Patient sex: F
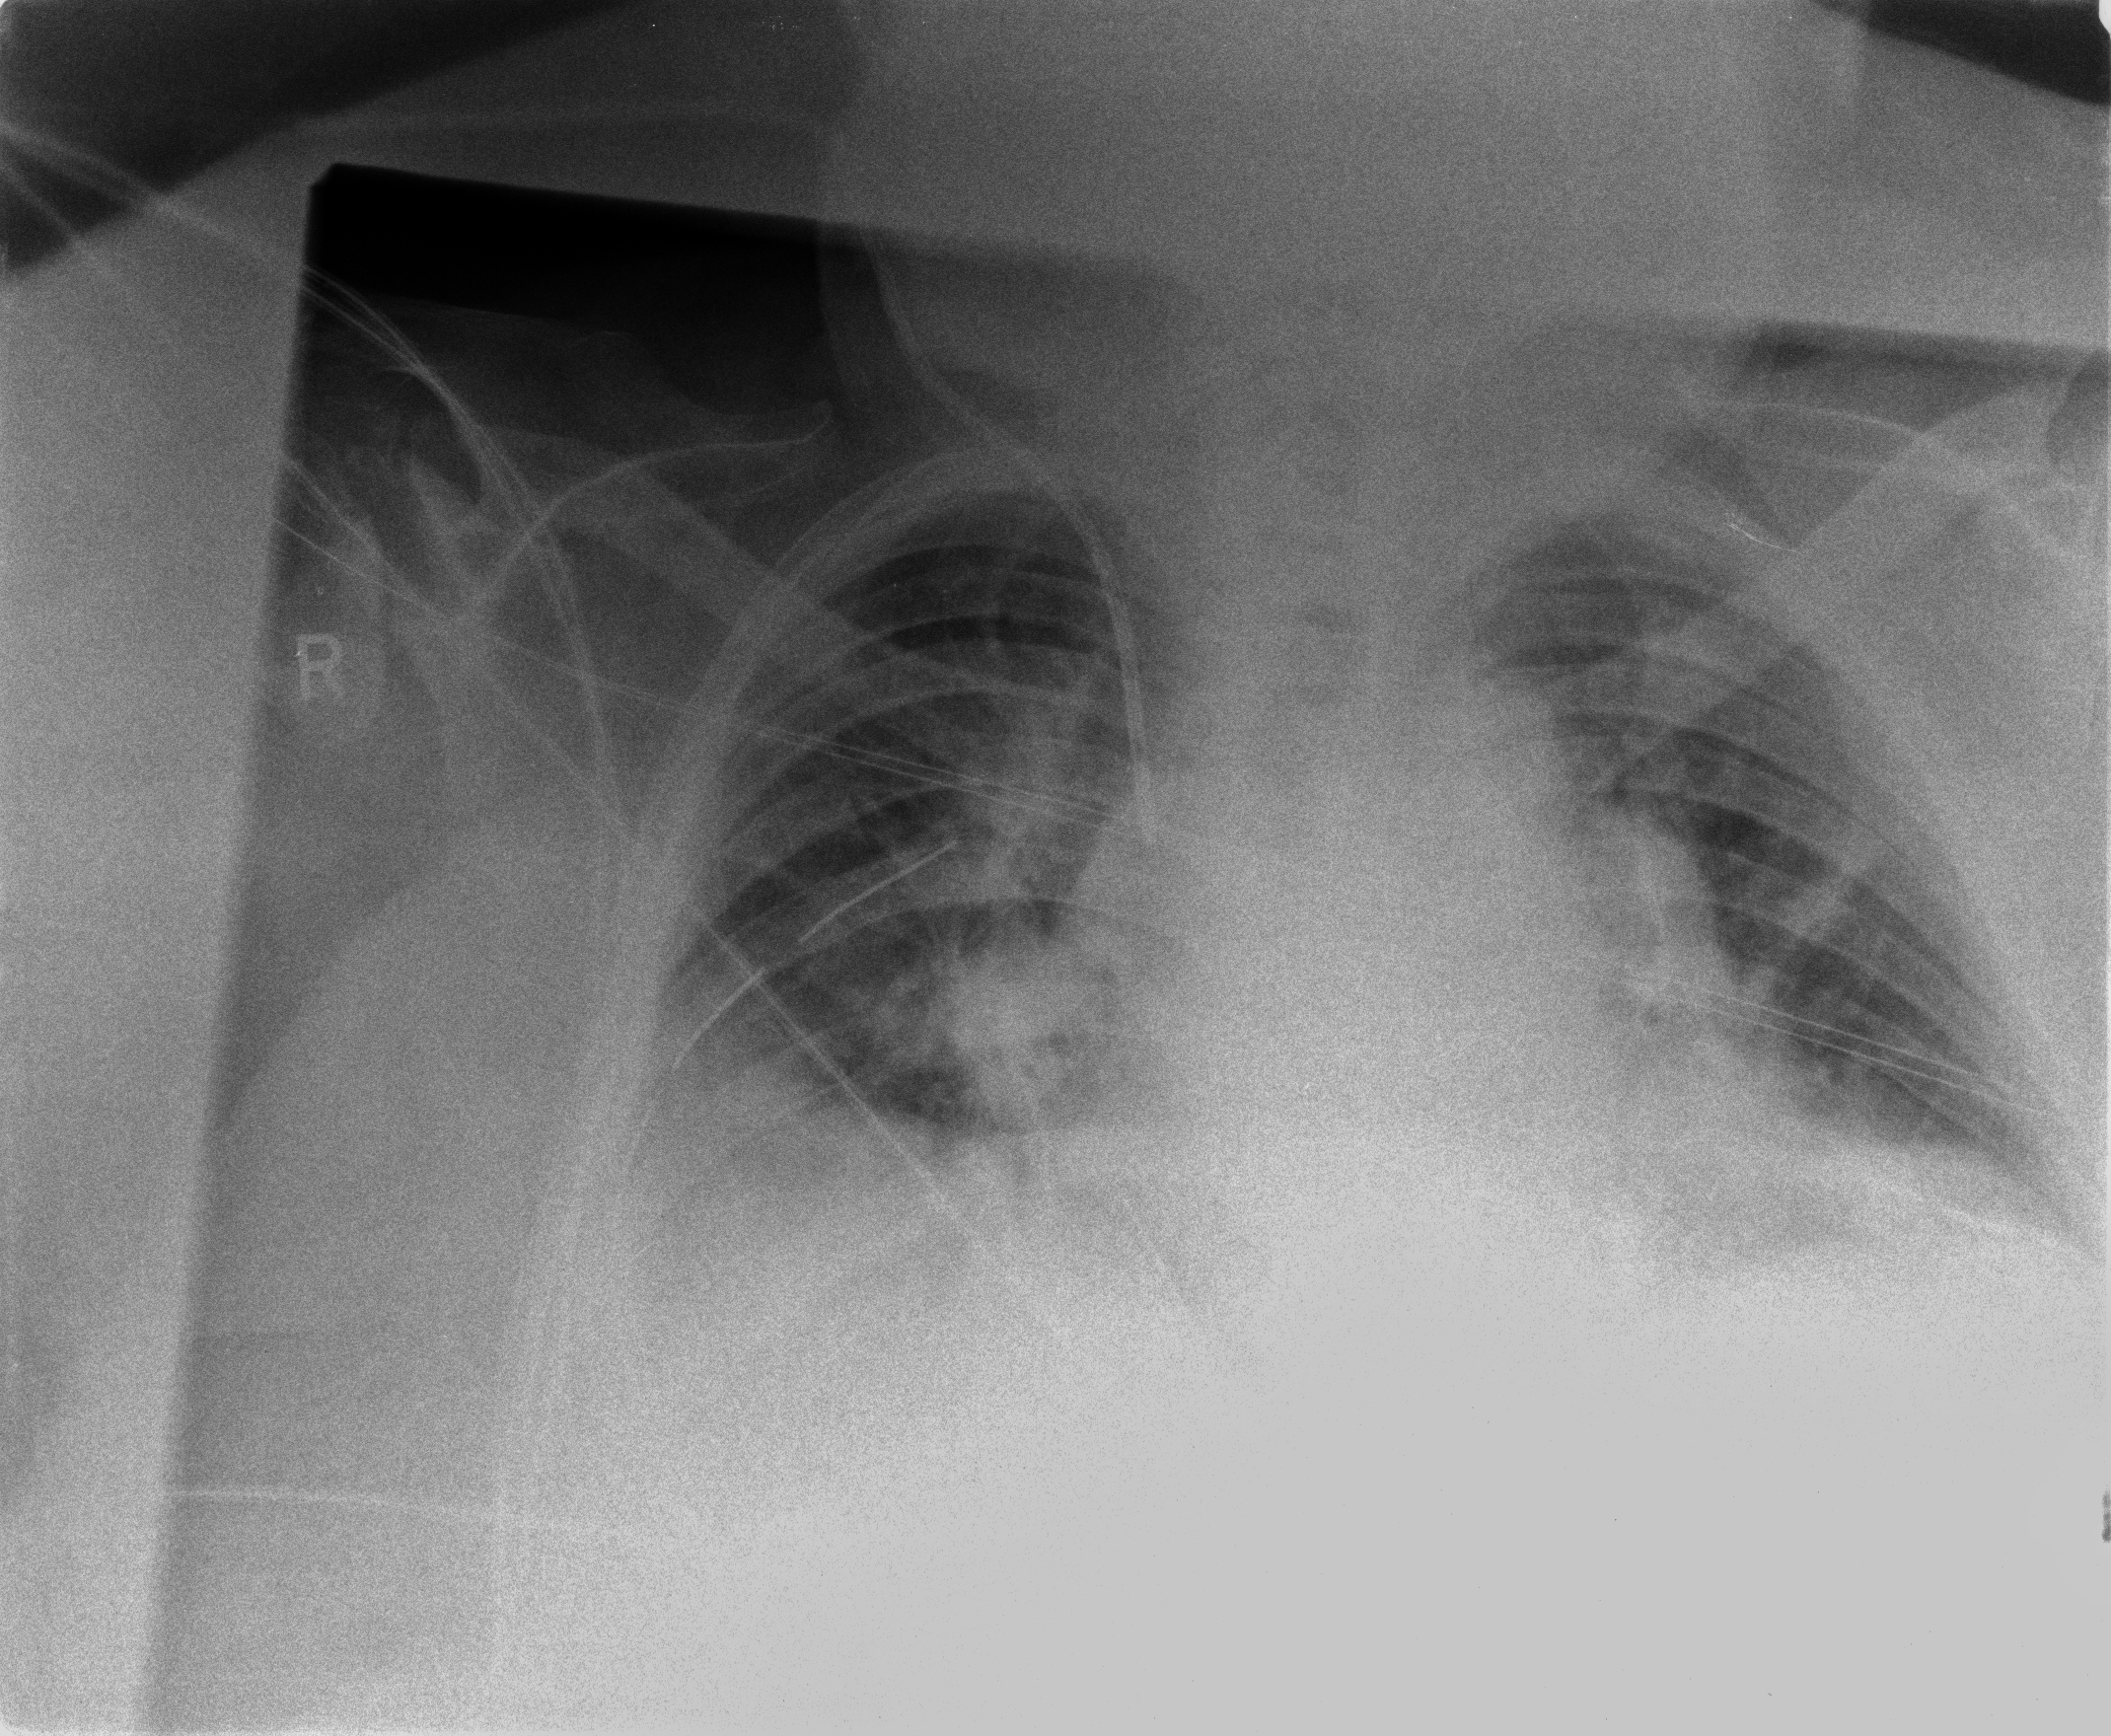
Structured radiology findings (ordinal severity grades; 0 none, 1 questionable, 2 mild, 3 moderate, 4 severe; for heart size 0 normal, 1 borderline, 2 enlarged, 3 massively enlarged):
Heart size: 2
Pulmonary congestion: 2
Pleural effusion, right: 2
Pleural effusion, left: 2
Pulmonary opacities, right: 2
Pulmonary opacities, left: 2
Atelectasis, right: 2
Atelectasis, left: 2